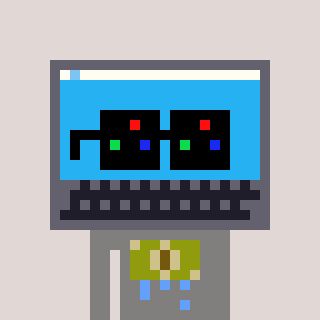
a pixel art character with square black sunglasses, a laptop-shaped head and a bluegrey-colored body on a warm background